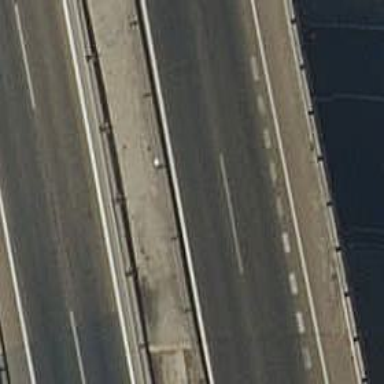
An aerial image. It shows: Motorway link with tunnel.